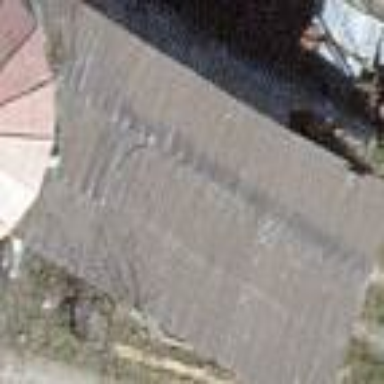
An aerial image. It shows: Shed building.